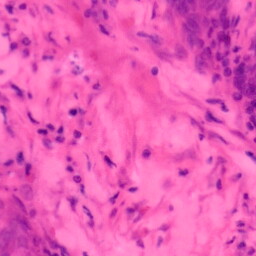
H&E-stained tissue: Colon